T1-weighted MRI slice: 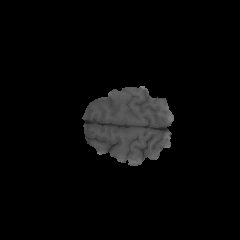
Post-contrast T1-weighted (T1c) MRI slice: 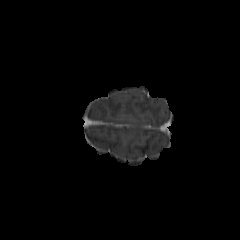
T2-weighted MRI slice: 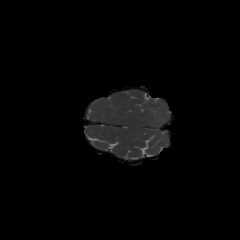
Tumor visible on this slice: no